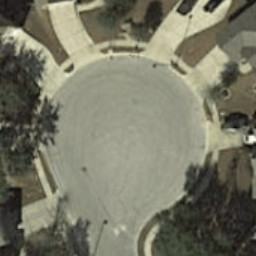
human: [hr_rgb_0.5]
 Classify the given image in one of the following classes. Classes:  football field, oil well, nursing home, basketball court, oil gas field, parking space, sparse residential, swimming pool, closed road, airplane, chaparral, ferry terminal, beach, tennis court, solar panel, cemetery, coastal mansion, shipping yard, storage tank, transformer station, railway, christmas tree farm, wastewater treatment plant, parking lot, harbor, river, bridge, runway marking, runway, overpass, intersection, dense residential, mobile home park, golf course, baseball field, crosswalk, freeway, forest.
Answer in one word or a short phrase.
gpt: closed road